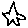
Label: star